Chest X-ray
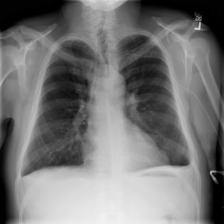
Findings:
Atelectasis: negative
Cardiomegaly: negative
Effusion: negative
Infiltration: negative
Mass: negative
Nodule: negative
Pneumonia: negative
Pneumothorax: negative
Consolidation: negative
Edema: negative
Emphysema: negative
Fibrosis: negative
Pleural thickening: negative
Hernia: negative